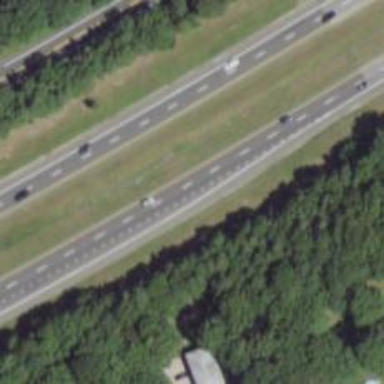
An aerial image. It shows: View of motorway.